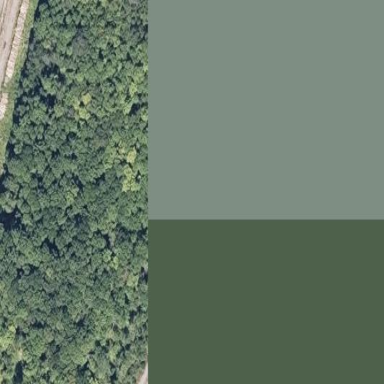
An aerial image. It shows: Forest area with mix of leaf types and cycles.